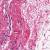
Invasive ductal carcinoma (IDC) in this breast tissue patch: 0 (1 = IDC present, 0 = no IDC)